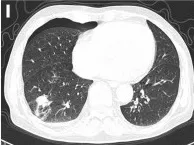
CT and MRI scan of the patient. Repeat CT (I) after antibiotic treatment showed remarkable absorption of the lesion.
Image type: radiology (ct)